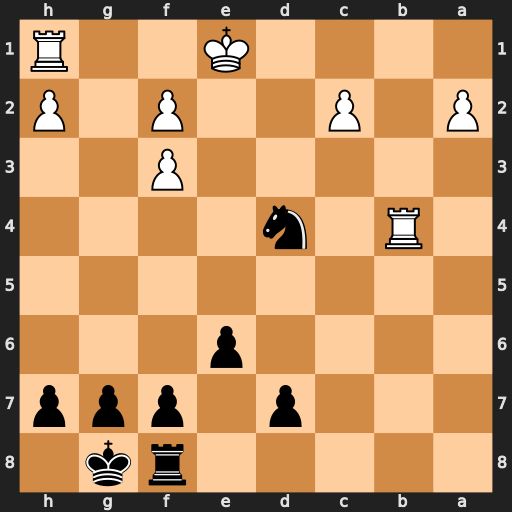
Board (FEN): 5rk1/3p1ppp/4p3/8/1R1n4/5P2/P1P2P1P/4K2R
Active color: b
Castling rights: K
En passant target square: -
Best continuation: Nxc2+ Ke2 Nxb4